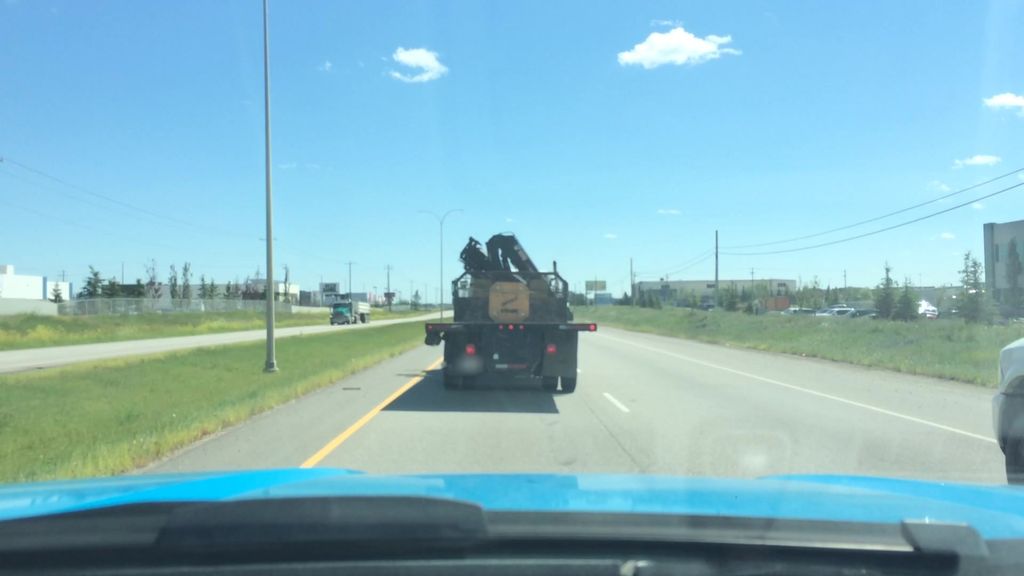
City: calgary